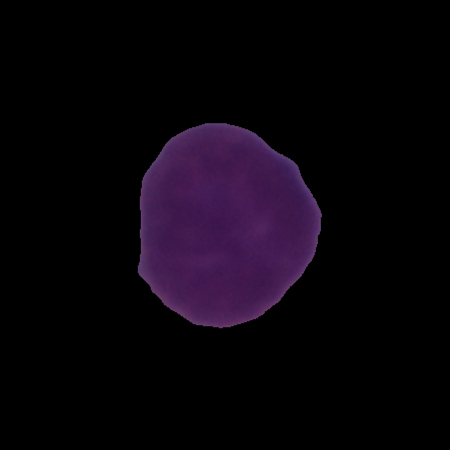
Label: cancer